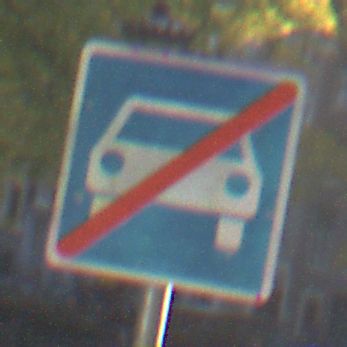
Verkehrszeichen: EndeKraftfahrstrasse
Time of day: SunriseSunset
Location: Outdoor (Urban)
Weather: PartlyCloudy
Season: Autumn
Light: Natural